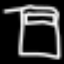
Label: bed